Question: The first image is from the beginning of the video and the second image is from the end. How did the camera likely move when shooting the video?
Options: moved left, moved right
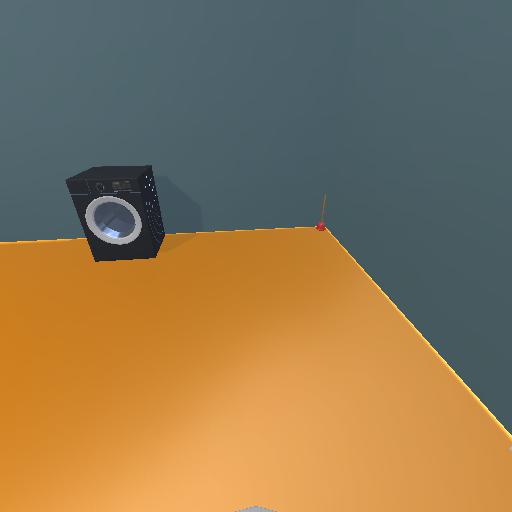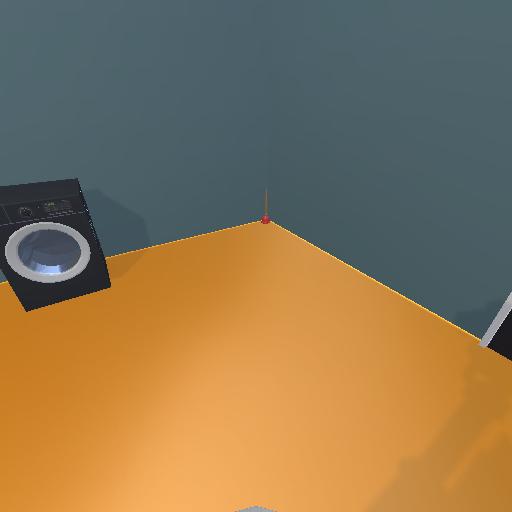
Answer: moved left